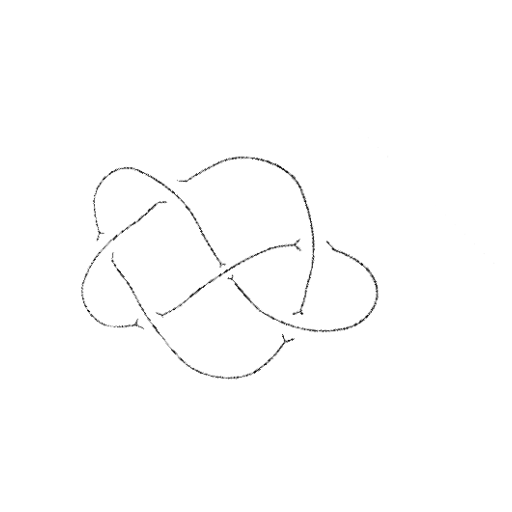
Crossing number: 6